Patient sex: F
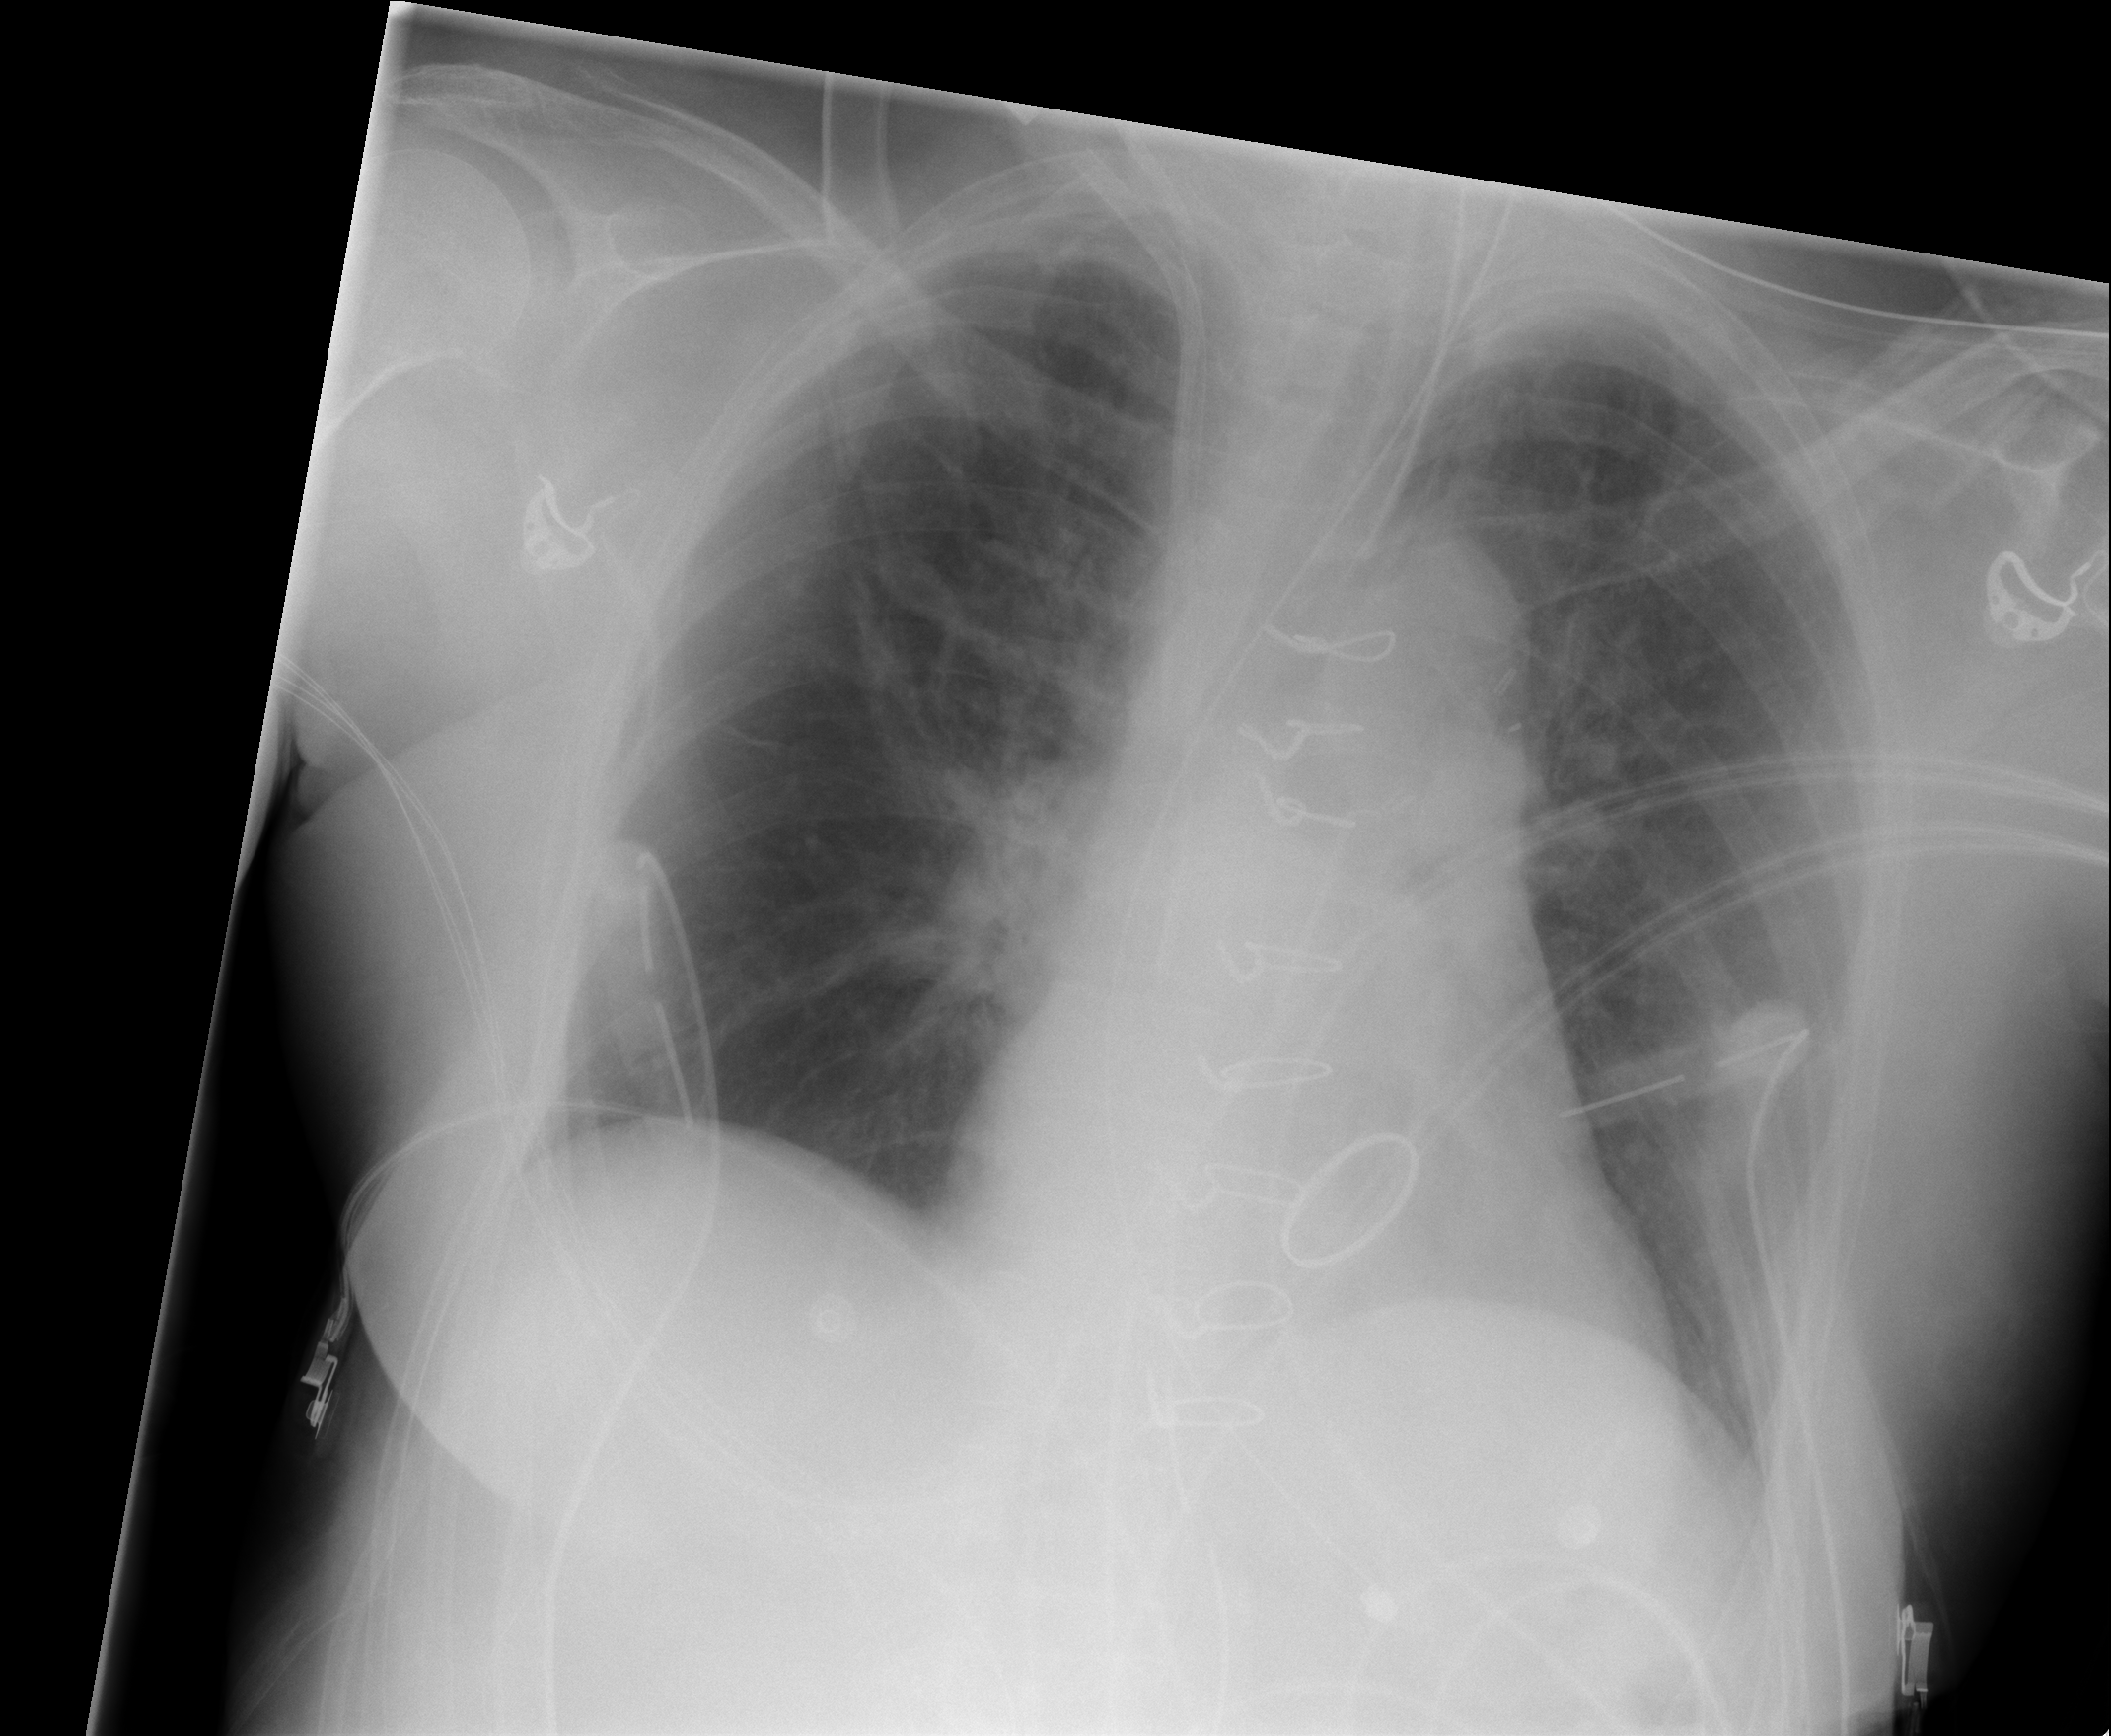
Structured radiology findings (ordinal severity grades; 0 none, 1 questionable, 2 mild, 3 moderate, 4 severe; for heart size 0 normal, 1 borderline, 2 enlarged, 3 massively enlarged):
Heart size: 0
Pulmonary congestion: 2
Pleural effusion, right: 0
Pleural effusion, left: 0
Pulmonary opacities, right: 0
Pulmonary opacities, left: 0
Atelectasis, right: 0
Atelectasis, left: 0